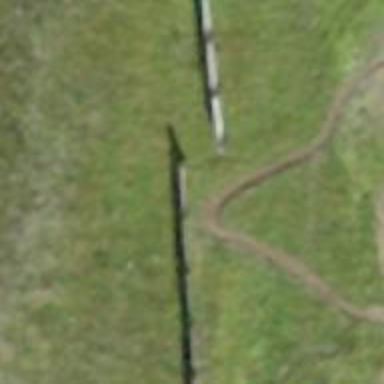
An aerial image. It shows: Wall barrier.